Question: I need to break an axis from 0.5 to 1.5. My code is:
'''
matplot( wxyz$days_until_last_pay, wxyz[,c(2,3,4,5)], type=c("b"), pch=1, col=1:4,
main="x![enter image description here][1]", cex.main=0.8)
legend("bottomright", inset=c(0,-0.57), fill=NULL,
legend = c("mean","median","max", "min"), col=1:4, pch=1, cex=0.8)
library("plotrix")
axis.break(axis=2,1,,2,style="zigzag", brw=0.03)
'''
But I only get a line in it. This is not breaking the axis.

How can I solve this?
Thanks!
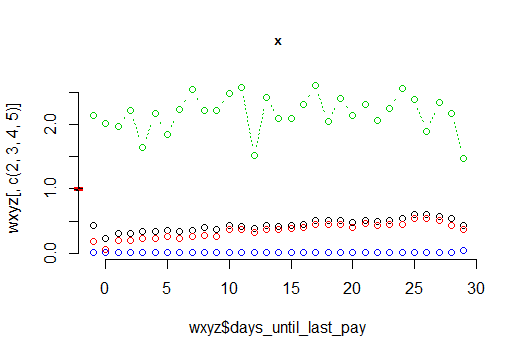
Answer: 'axis.break' puts a break into an existing 'plot', so if the axis is not "broken" it will not work.
One suggestion is to make two plots on top of each other and set their 'ylim' be so that there is a gap between 0.5 and 1.5, e.g.
'''
## Some data, set.seed(1)
dat <- matrix(c(rnorm(50, 2, 0.1),
rnorm(50, 0.2, 0.05),
rnorm(50, 0.3, 0.05)),
byrow=FALSE, ncol=3)
## Split the device into two subplots
par(mfrow = c(2,1))
## Set the bottom margin of the top plot to 0.1
par(mar=c(0.1,4.1,4.1,2))
## Top plot (first column of the matrix)
plot(dat[,1], add=T, type="l", xaxt="n", ylab="", ylim=c(1.5, 2.5))
## Set the top margin of the bottom plot to 0.1
par(mar=c(5.1,4.1,0.1,2))
## Bottom plot
matplot(dat[,2:3], type="l", col=2:3, ylab="", ylim=c(0, 0.5))
'''
This gives you something like: